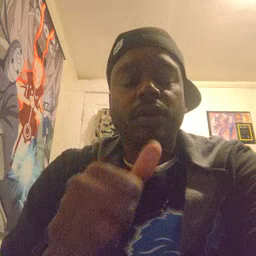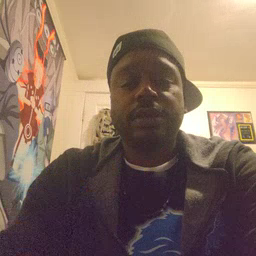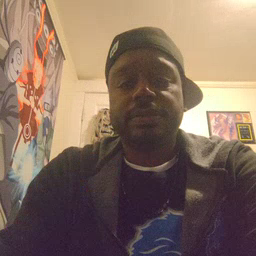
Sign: girl